Breast ultrasound image
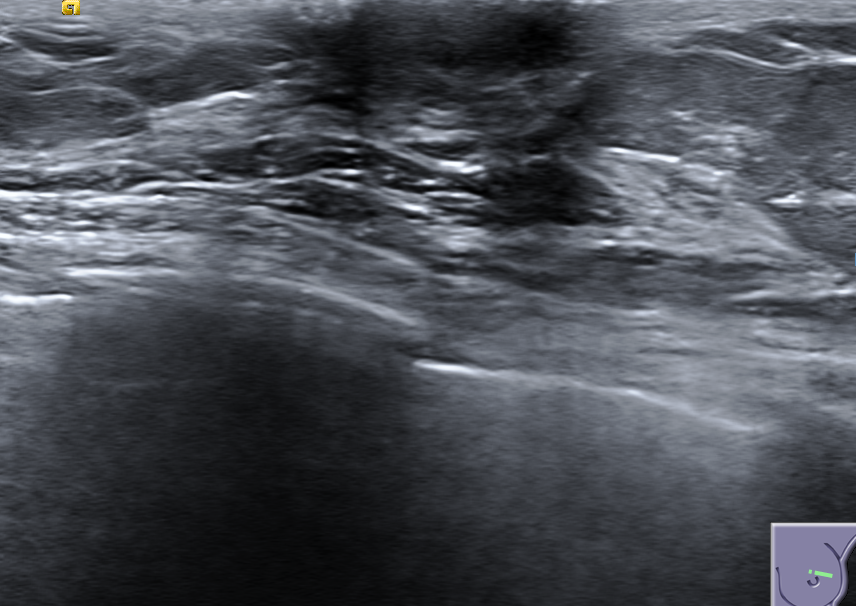
Diagnosis: normal